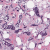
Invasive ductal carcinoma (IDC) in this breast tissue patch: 1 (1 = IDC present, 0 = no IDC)